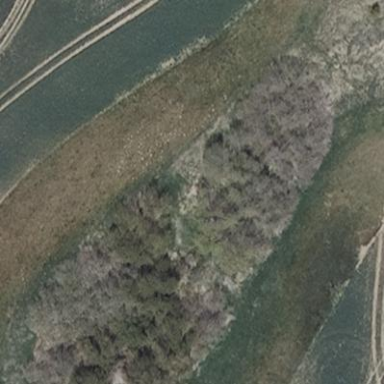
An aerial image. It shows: Landscape covered with heath.